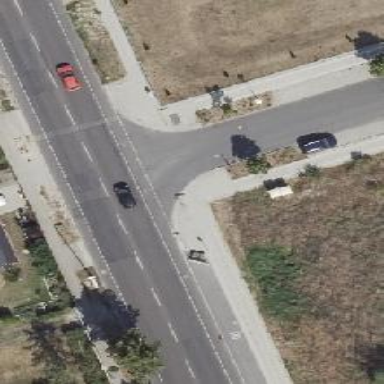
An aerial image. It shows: Unmarked road crossing.